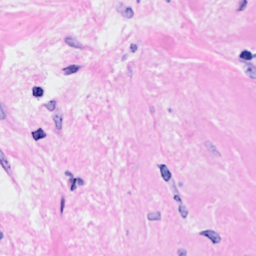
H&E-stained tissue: Breast